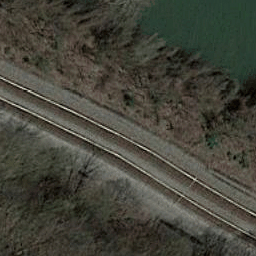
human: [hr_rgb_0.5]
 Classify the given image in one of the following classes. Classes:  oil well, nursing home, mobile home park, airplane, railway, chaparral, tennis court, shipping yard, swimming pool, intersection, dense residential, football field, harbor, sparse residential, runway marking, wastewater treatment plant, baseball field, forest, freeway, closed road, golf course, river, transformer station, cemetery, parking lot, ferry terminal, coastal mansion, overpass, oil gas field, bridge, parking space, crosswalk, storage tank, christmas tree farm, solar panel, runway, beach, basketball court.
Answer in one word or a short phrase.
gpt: railway